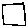
Label: square